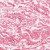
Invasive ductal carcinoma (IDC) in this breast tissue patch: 0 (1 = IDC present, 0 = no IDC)